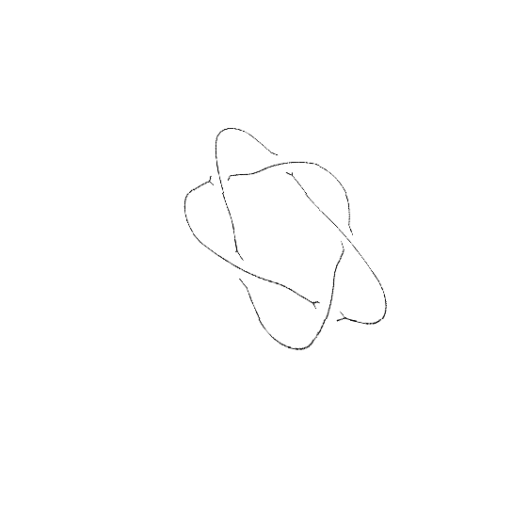
Crossing number: 5